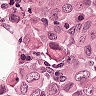
Metastatic tissue present: yes